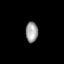
Tissue: lung
Cell type: Smooth muscle cells
Senescence score: 0.5688
Nuclear area (px): 248
Mean DAPI intensity: 157.802